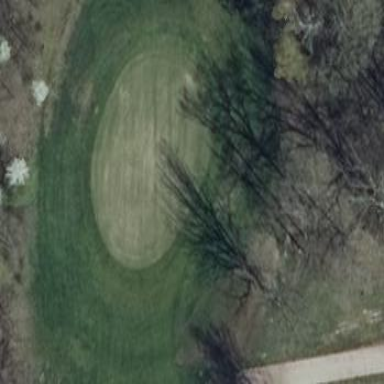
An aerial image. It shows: Golf green.